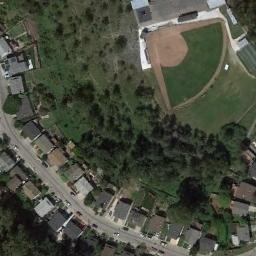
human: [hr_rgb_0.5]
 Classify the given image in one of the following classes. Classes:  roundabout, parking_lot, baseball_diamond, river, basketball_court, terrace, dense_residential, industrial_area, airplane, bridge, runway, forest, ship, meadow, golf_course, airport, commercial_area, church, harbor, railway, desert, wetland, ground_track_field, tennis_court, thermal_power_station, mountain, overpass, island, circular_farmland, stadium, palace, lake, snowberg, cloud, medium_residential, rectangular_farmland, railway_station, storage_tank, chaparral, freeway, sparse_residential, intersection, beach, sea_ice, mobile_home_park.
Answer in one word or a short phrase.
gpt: baseball_diamond